【题型】选择题　【知识点】立体几何　【难度】easy
我国古代数学名著《数书九章》中有“天池盆测雨”题：在下雨时，用一个圆台形的天池盆接雨水，天池盆盆口直径为二尺八寸，盆底直径为一尺二寸，盆深一尺八寸，若盆中积水深九寸，则平地降雨量是（注：①平地降雨量等于盆中积水体积除以盆口面积；②一尺等于十寸）（  ）

\noindent A. 2寸 \qquad B. 3寸 \qquad C. 4寸 \qquad D. 5寸
【解答】
\noindent 【答案】B

\vspace{5pt}
\noindent 【分析】根据题意先求积水深9寸的水面半径，求出盆中水的体积，根据平地降雨量等于盆中积水体积除以盆口面积即可求解.

\vspace{5pt}
\noindent 【详解】由题意可知，天池盆上底面半径为14寸，下底面半径为6寸，高为18寸.

\noindent 因为积水深9寸，所以水面半径为$\dfrac{1}{2}(14+6)=10$寸，

\noindent 所以盆中水的体积为
\[
\dfrac{1}{3}\times \pi\times 9\times \left(6^2+10^2+6\times 10\right)=588\pi\ (\text{立方寸}).
\]

\noindent 所以平地降雨量等于$\dfrac{588\pi}{14^2\pi}=3$（寸），

\noindent 故选：B.

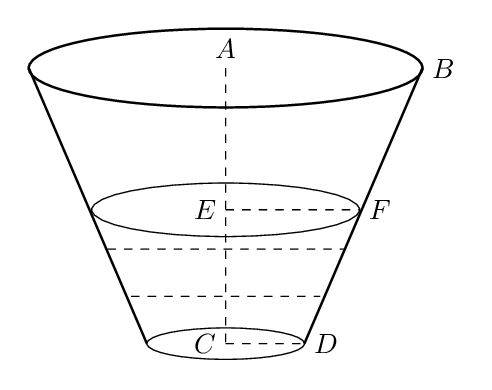